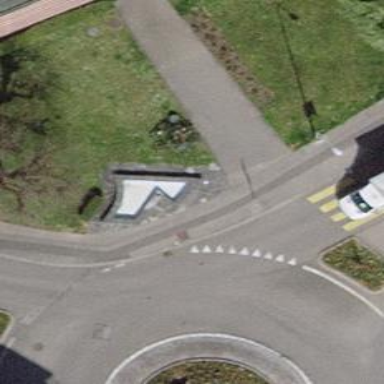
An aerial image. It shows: Fountain.